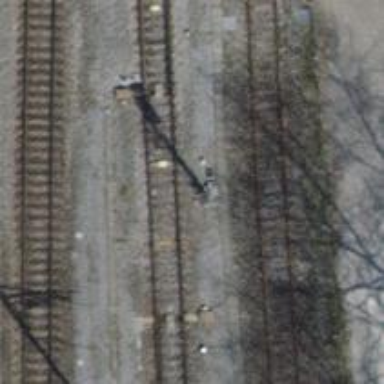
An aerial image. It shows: Siding railway track with electrified contact line.